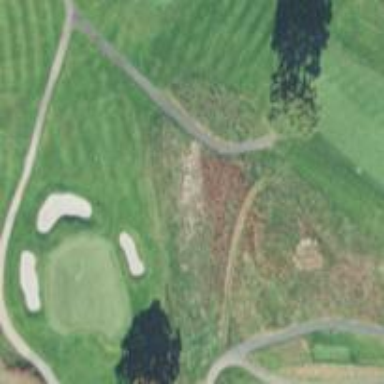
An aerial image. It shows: Path for both roads and golfers.